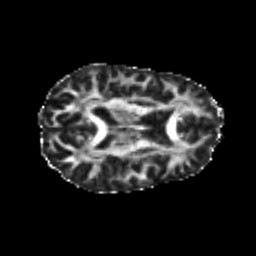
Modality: FA
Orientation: axial
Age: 24
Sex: female
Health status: healthy
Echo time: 0.074 s